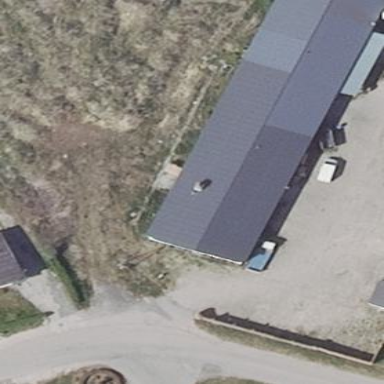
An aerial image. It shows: Service building.